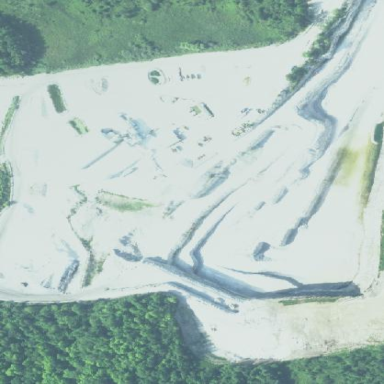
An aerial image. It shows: Quarry area that is man-made.